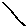
Label: line